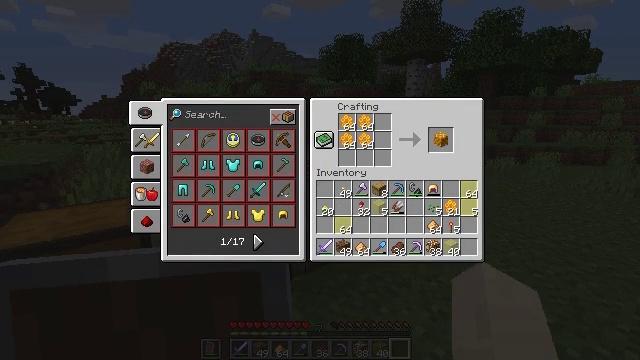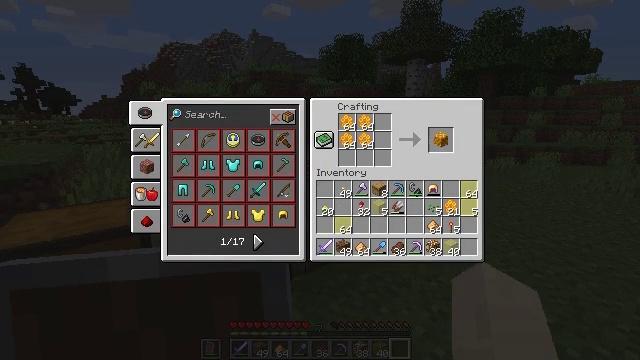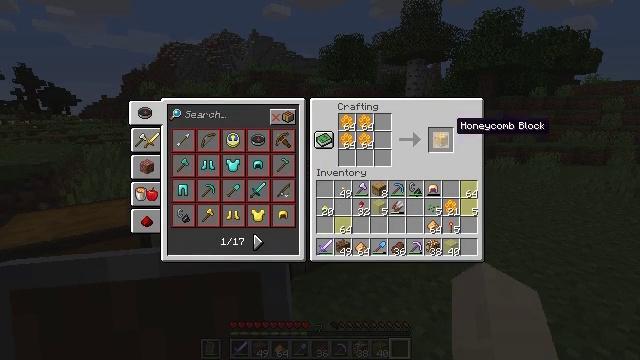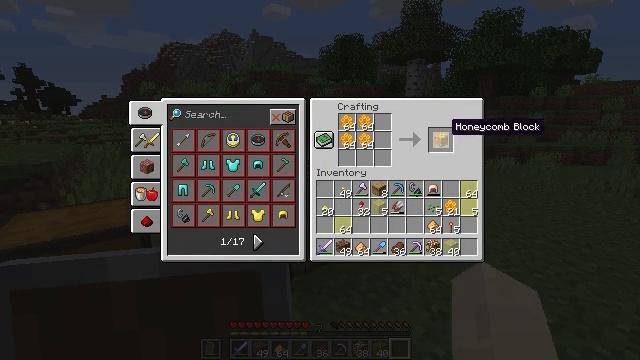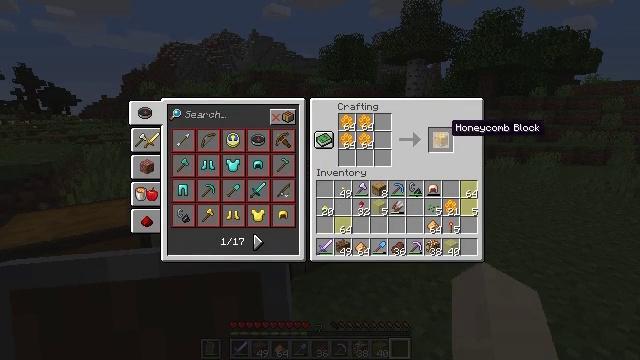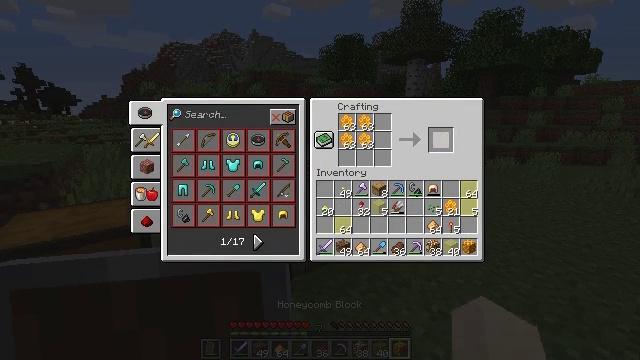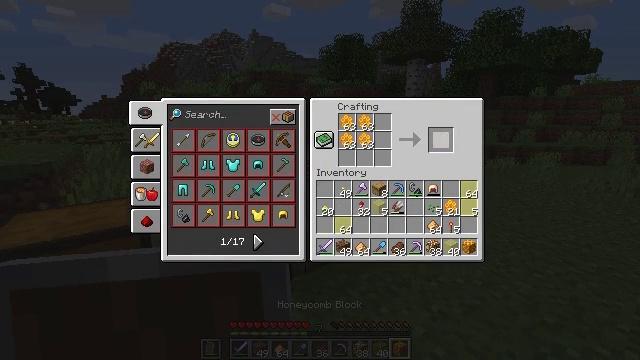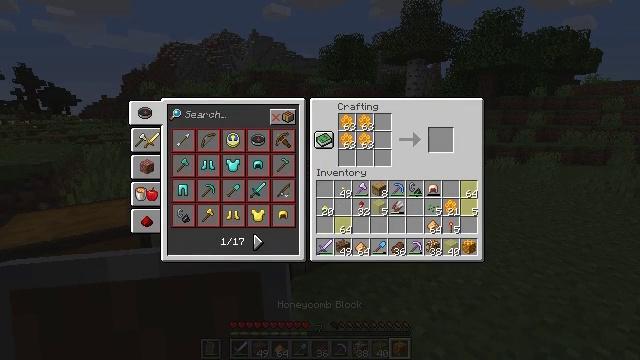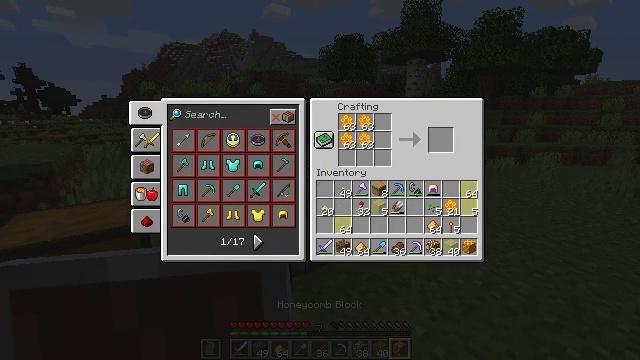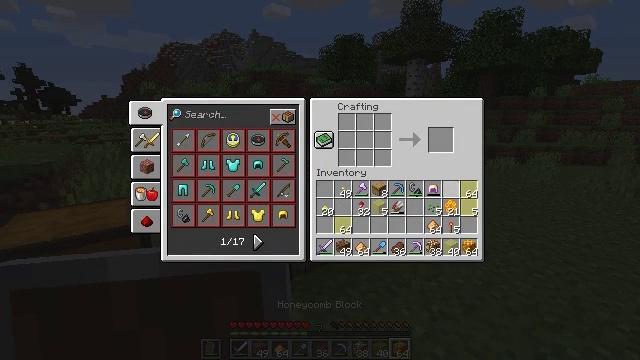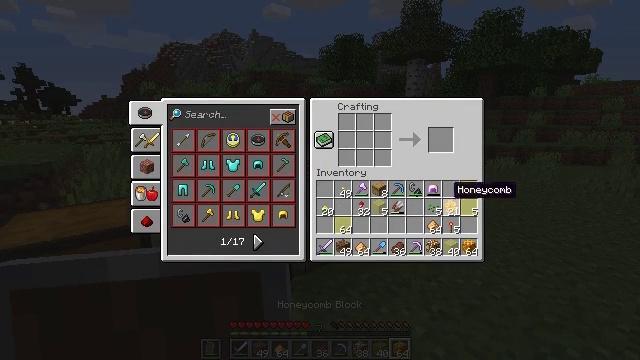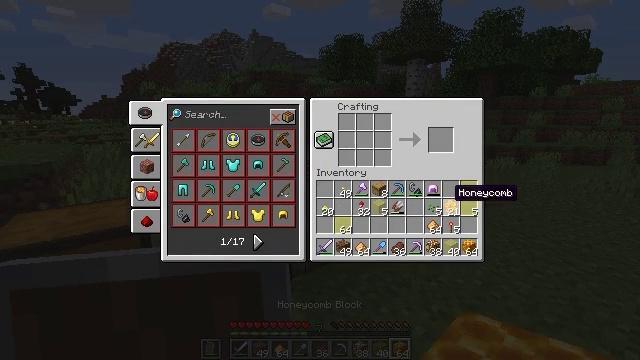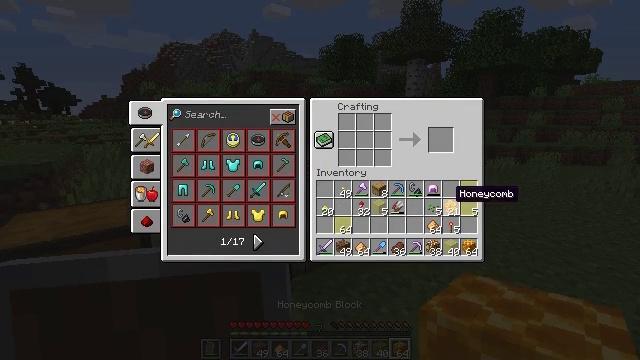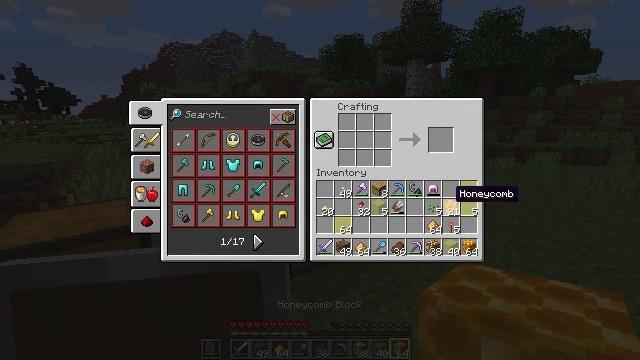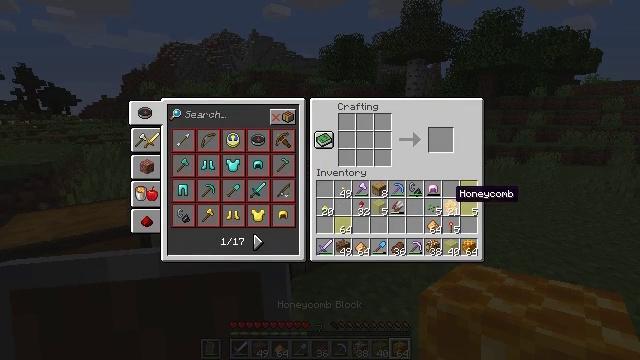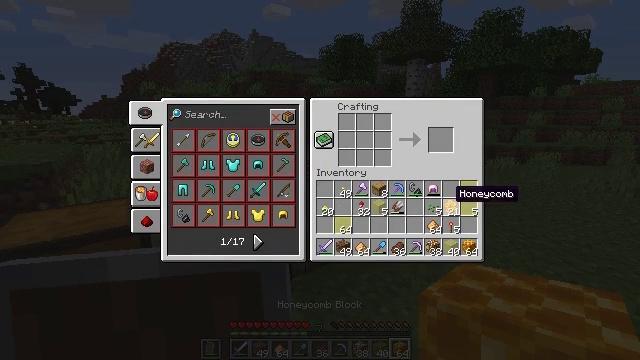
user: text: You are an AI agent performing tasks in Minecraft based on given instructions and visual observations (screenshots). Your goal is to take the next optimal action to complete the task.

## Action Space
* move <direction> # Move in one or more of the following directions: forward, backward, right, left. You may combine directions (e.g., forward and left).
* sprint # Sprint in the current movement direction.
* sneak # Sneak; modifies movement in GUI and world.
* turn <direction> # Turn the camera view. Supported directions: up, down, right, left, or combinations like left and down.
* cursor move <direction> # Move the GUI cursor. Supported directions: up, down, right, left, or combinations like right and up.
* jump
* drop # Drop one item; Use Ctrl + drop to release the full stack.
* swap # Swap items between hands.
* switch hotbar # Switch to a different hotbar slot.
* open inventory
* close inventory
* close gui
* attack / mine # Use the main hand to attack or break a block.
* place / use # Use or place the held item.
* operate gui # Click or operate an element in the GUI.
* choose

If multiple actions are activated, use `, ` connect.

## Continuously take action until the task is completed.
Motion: motion action
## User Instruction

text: Craft a honeycomb block.
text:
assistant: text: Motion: sneak
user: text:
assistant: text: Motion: sneak, cursor move left
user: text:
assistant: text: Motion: sneak
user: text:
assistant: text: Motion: sneak
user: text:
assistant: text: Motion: sneak, choose
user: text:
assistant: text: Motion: sneak, choose
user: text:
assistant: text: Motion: sneak, cursor move down
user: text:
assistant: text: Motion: sneak, cursor move down
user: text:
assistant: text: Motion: sneak, cursor move down
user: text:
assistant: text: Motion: cursor move down
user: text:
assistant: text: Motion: no_op
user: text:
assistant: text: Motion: no_op
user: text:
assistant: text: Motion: no_op
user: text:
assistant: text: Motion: no_op
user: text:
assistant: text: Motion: sneak
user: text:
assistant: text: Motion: sneak
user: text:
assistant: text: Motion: sneak, choose
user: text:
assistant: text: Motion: sneak, choose
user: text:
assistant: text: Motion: sneak, cursor move left and up
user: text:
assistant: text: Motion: cursor move left and up
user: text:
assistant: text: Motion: cursor move left and up
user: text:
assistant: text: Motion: no_op
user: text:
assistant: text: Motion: no_op
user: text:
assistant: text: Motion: no_op
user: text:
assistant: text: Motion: choose
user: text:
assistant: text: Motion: choose
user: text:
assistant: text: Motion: cursor move right
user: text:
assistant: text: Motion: no_op
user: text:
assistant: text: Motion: operate gui
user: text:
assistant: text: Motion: operate gui